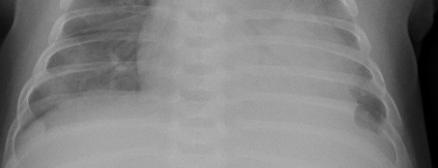
Diagnosis: PNEUMONIA